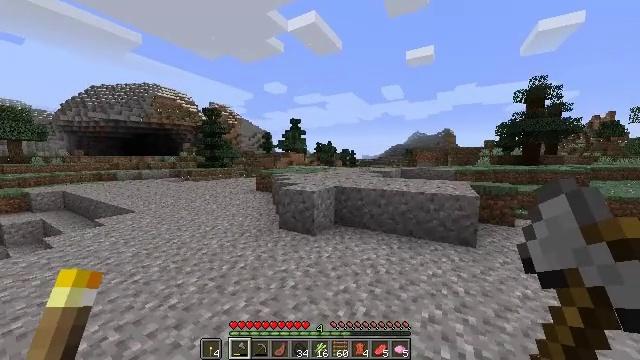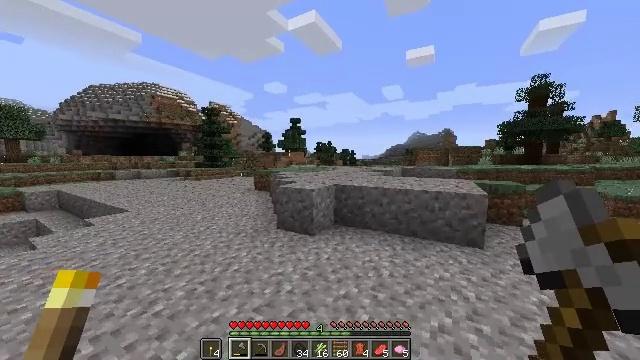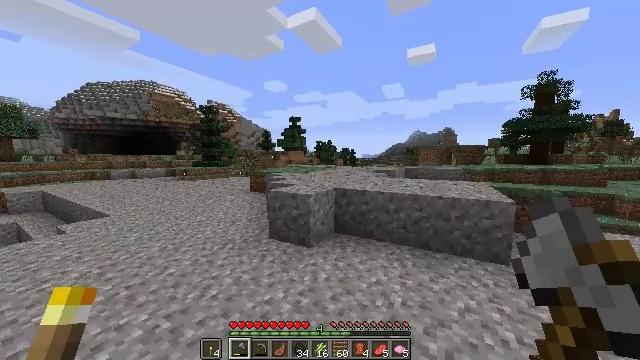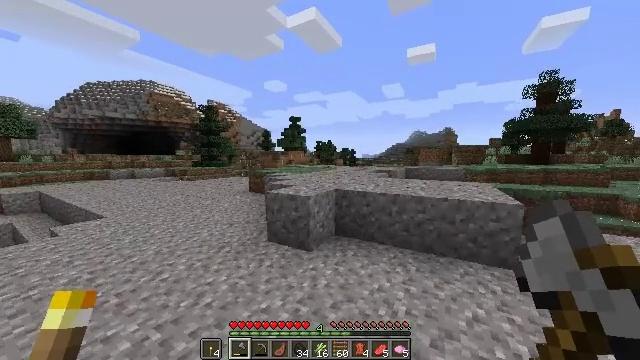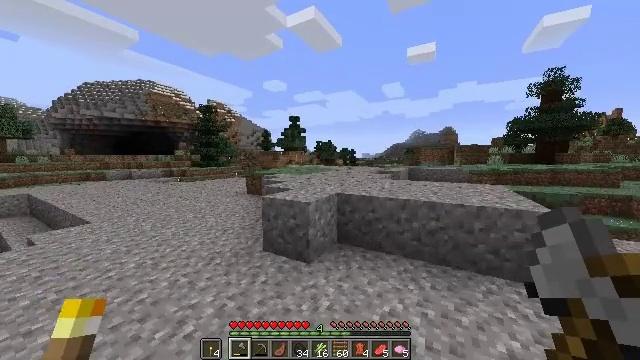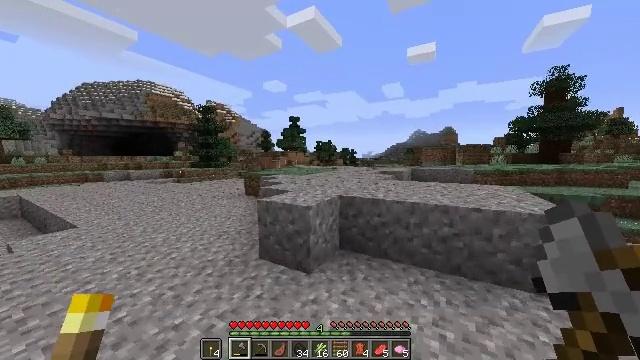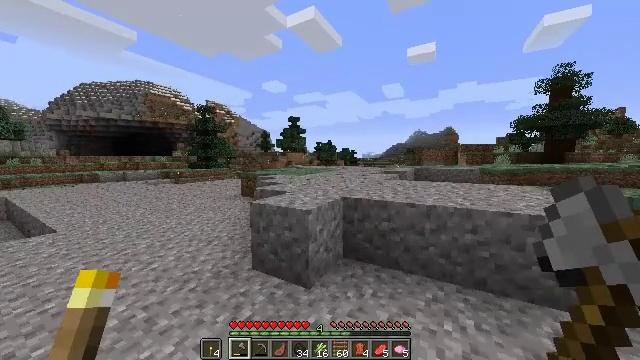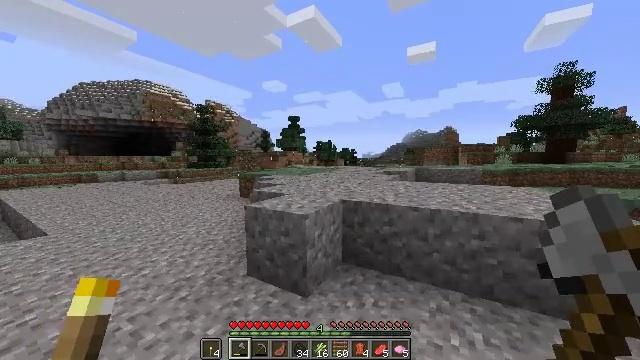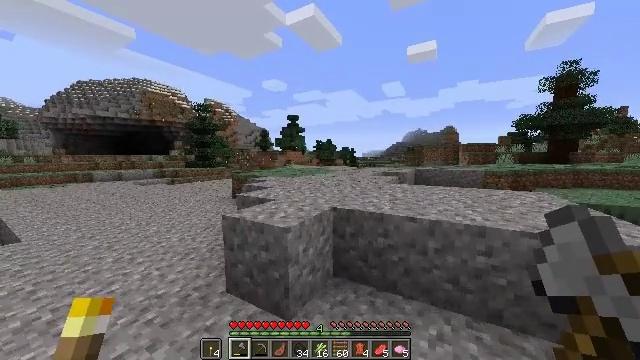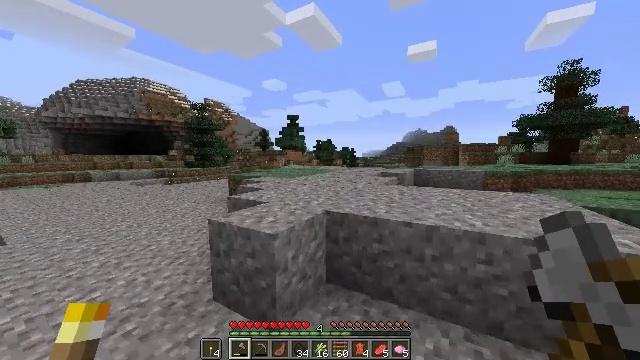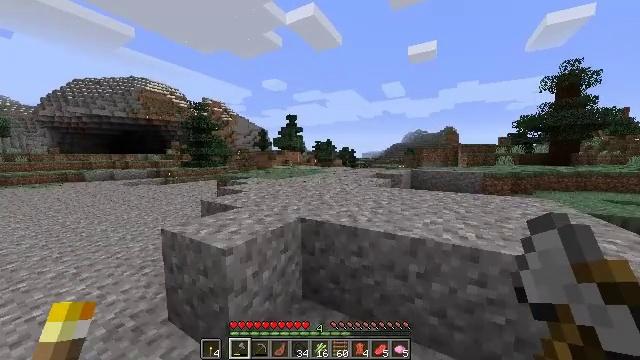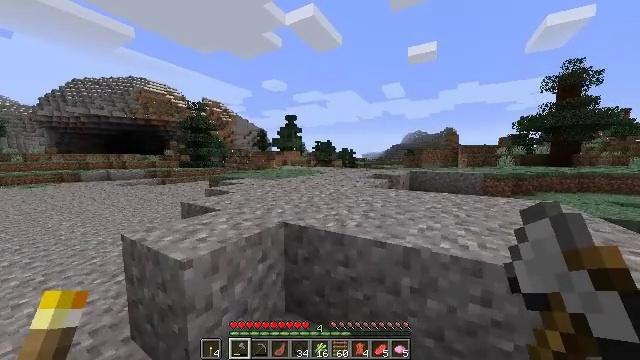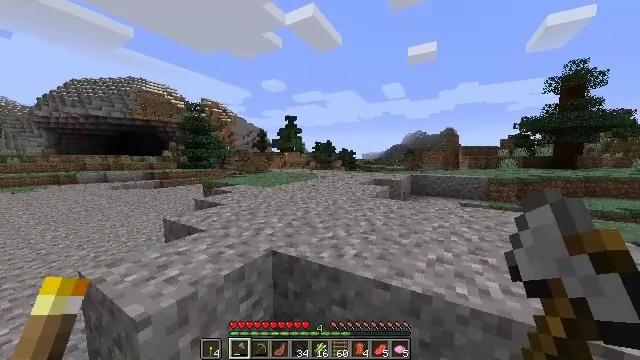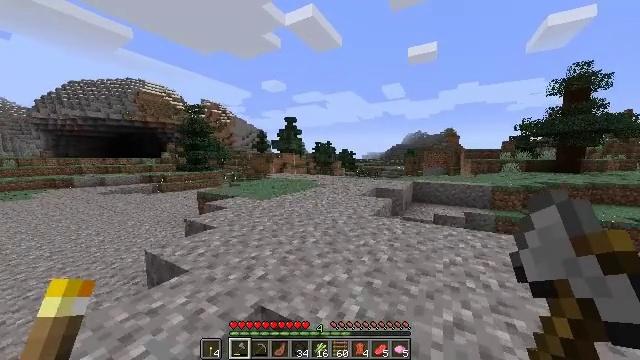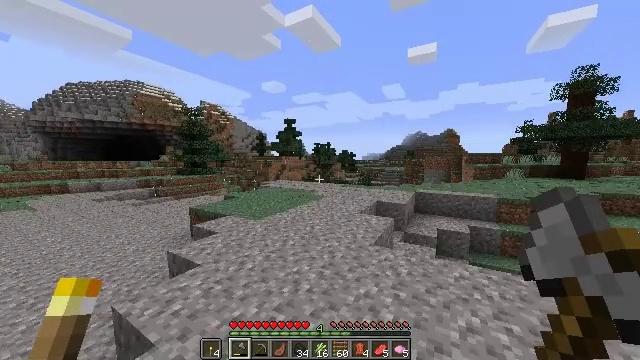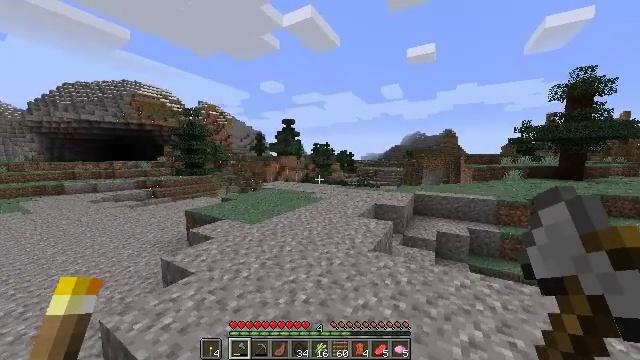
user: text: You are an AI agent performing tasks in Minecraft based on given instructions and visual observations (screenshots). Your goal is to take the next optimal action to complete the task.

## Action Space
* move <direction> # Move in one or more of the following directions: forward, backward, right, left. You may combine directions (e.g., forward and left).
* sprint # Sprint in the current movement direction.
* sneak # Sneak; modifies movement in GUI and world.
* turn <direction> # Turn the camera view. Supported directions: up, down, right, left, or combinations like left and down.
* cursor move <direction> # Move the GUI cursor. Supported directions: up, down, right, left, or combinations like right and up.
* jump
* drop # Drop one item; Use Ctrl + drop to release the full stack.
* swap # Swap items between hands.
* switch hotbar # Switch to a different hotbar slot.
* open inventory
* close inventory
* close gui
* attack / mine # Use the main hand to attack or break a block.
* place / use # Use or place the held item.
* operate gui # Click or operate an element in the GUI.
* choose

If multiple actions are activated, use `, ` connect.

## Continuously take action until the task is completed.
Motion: motion action
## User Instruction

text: Kill the cow.
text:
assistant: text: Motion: move forward, sprint
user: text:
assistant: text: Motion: move forward, sprint
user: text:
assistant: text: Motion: move forward, sprint
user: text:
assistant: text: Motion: move forward, sprint
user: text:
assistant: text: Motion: move forward, sprint
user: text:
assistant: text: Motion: move forward, sprint
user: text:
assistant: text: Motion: move forward and move right, sprint
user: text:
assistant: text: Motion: move forward and move right, sprint
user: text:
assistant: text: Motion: move forward and move right, sprint
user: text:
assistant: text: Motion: move forward and move right, sprint
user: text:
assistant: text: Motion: move forward, sprint
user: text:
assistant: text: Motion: move forward, sprint, jump
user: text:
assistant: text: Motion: move forward and move right, sprint, jump
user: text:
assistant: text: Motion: move forward and move right, sprint, jump
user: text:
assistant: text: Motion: move forward and move right, sprint, jump
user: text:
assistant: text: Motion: move forward and move right, sprint, turn right, jump
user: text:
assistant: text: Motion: move forward and move right, sprint, turn right
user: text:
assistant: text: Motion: move forward, sprint, turn right and down
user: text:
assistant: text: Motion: move forward, sprint, turn right and down
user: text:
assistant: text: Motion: move forward, sprint, turn right
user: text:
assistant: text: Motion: move forward, sprint
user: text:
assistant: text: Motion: move forward, sprint
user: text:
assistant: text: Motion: move forward, sprint
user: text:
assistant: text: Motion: move forward, sprint, turn left and down
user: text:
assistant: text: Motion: move forward, sprint, turn left and down
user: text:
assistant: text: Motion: move forward, sprint, turn left
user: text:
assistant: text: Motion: move forward, sprint
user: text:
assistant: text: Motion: move forward, sprint
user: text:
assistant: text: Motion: move forward, sprint
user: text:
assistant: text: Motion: move forward and move left, sprint